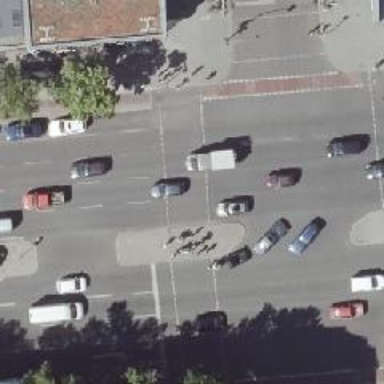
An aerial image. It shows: Traffic island located on footway.